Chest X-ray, PA view. Patient: 43 years old, sex M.
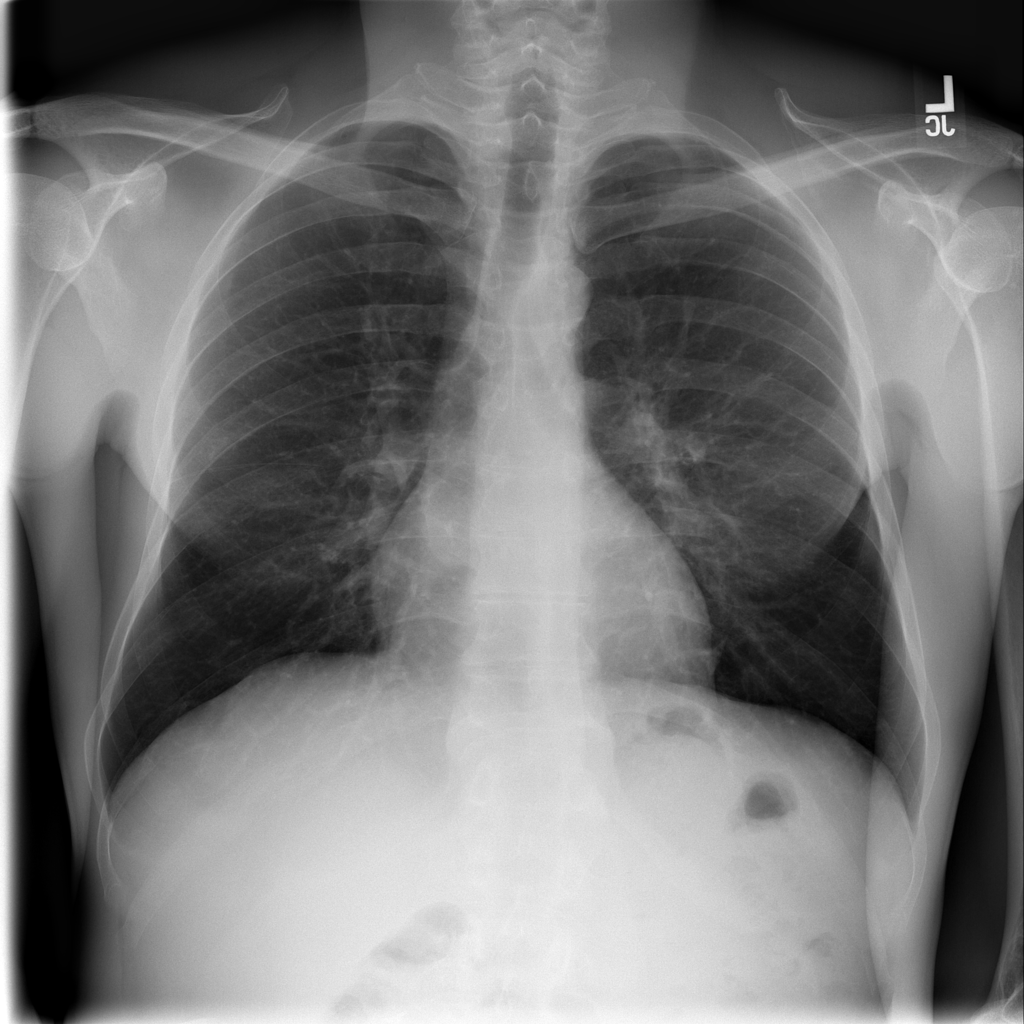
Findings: No Finding